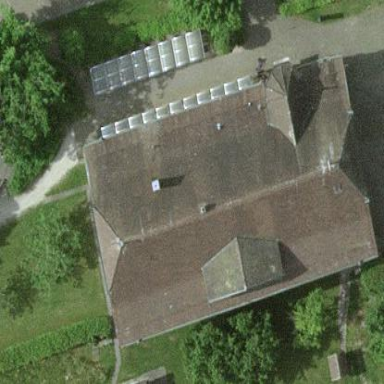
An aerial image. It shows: School building.